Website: home-depot
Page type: cart
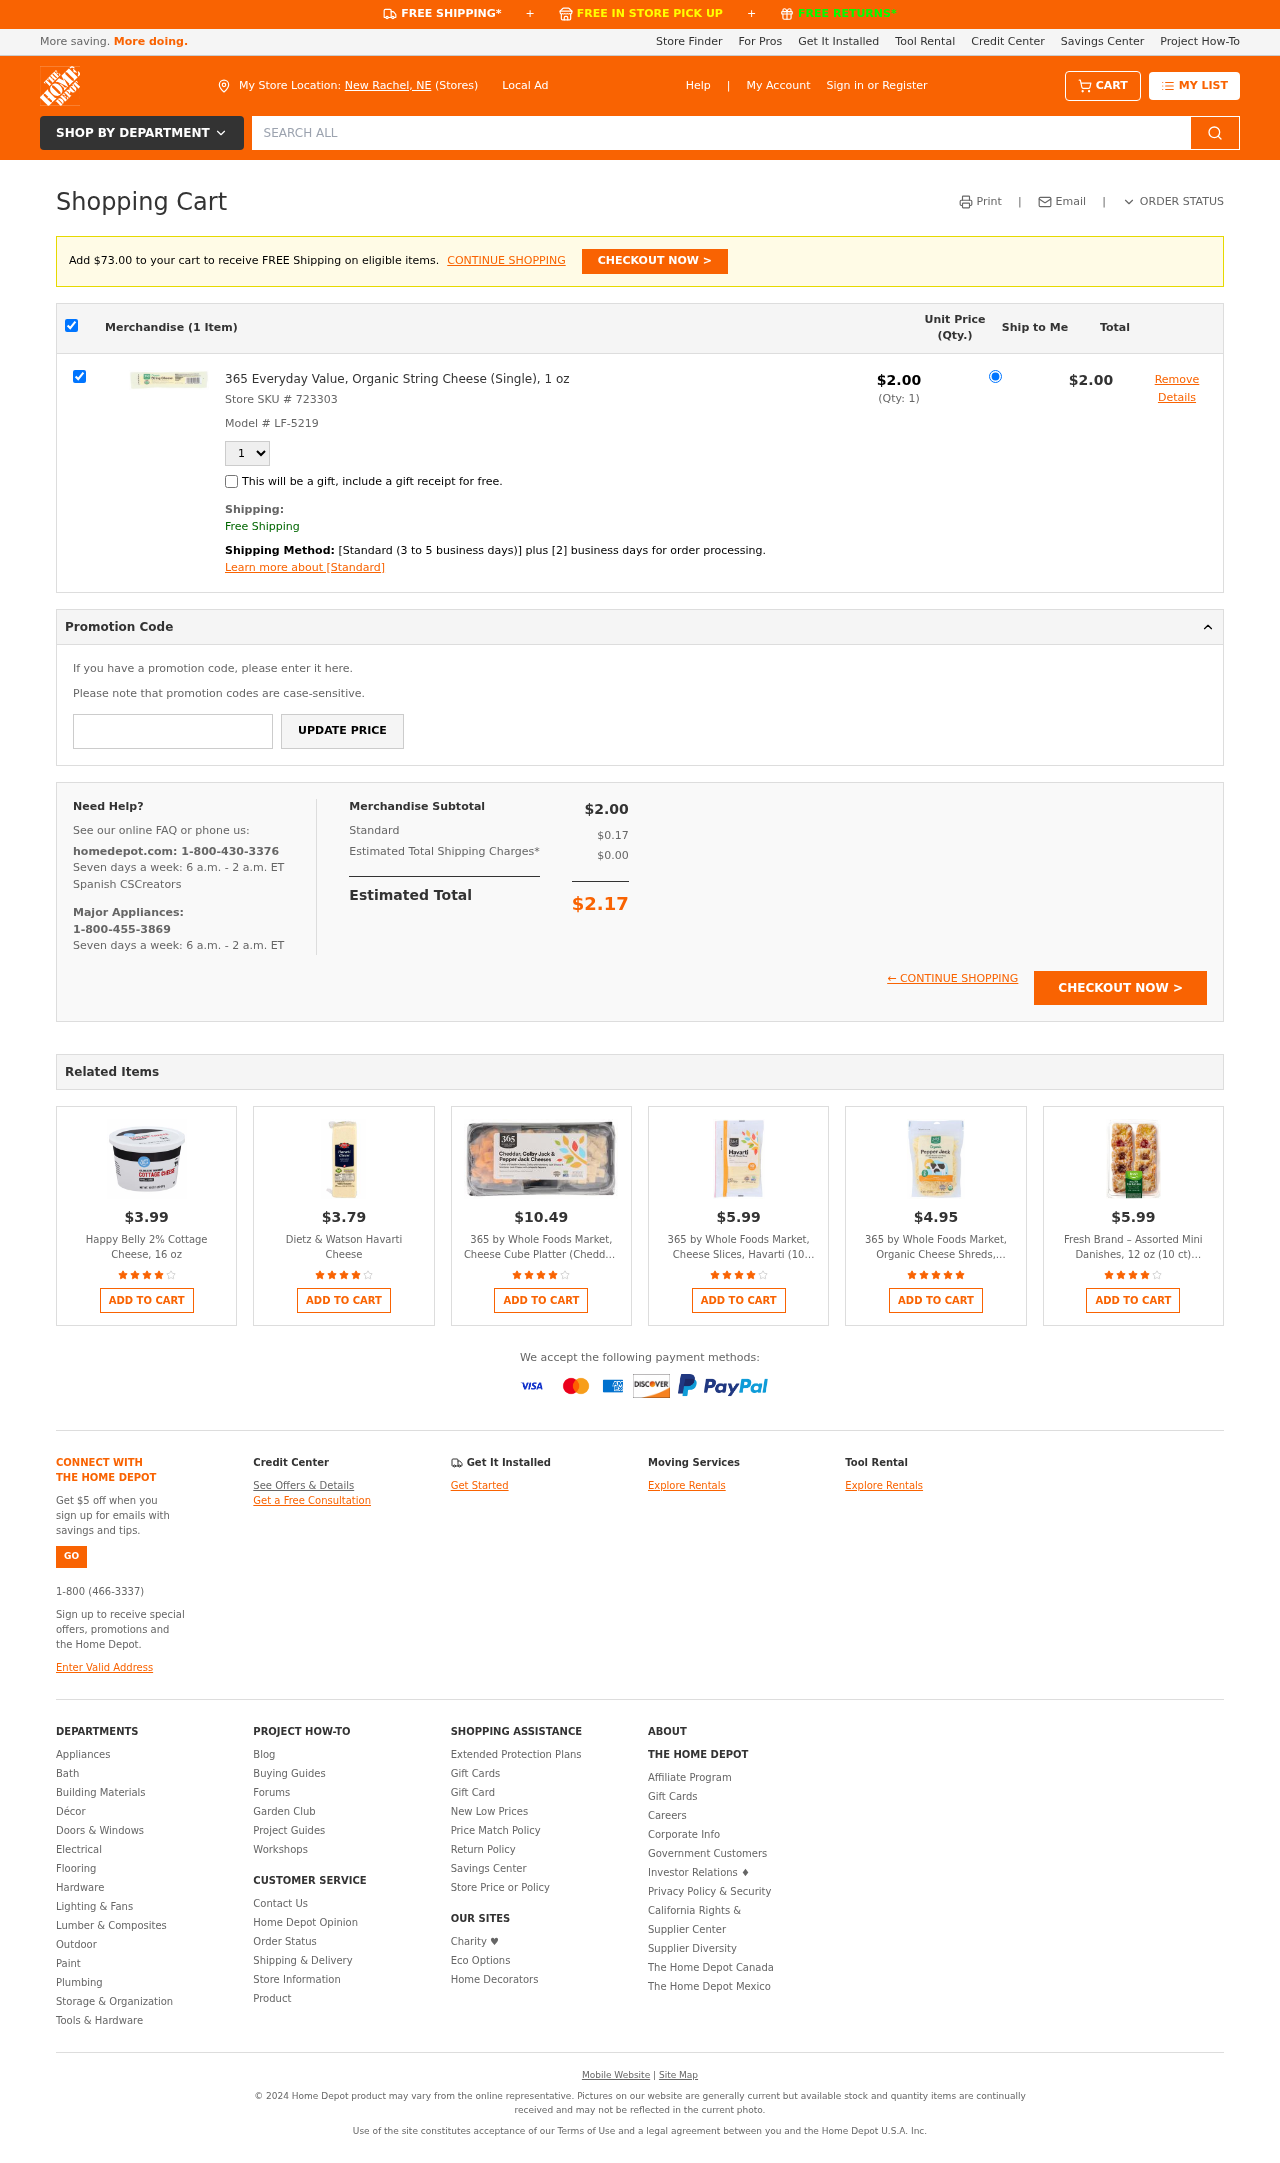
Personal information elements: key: PII_CITY_STATE
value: New Rachel, NE
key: PII_PROMO_CODE
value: FALL87
Product elements: key: PRODUCT1_NAME
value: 365 Everyday Value, Organic String Cheese (Single), 1 oz
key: PRODUCT1_PRICE
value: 2
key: PRODUCT1_QUANTITY
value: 1
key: PRODUCT2_NAME
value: Happy Belly 2% Cottage Cheese, 16 oz
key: PRODUCT2_PRICE
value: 3.99
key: PRODUCT2_RATING
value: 3.7
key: PRODUCT3_NAME
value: Dietz & Watson Havarti Cheese
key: PRODUCT3_PRICE
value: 3.79
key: PRODUCT3_RATING
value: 4.2
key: PRODUCT4_NAME
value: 365 by Whole Foods Market, Cheese Cube Platter (Cheddar, Colby Jack &Monterey Jack Cheese with Jalap
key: PRODUCT4_PRICE
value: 10.49
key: PRODUCT4_RATING
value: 3.5
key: PRODUCT5_NAME
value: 365 by Whole Foods Market, Cheese Slices, Havarti (10 Slices), 8 Ounce
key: PRODUCT5_PRICE
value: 5.99
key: PRODUCT5_RATING
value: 4.2
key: PRODUCT6_NAME
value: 365 by Whole Foods Market, Organic Cheese Shreds, Pepper Jack, 8 Ounce
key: PRODUCT6_PRICE
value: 4.95
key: PRODUCT6_RATING
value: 4.8
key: PRODUCT7_NAME
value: Fresh Brand – Assorted Mini Danishes, 12 oz (10 ct) FROZEN
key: PRODUCT7_PRICE
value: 5.99
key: PRODUCT7_RATING
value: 4.3
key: PRODUCT1_SKU
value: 723303
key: PRODUCT1_MODEL
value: LF-5219
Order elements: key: AMOUNT_TO_FREE_SHIPPING
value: $73.00
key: ORDER_NUM_ITEMS
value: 1
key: ORDER_SUBTOTAL
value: $2.00
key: ORDER_TAX
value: $0.17
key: ORDER_SHIPPING_COST
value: $0.00
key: ORDER_TOTAL
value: $2.17
Search elements: key: HEADER_SEARCH
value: SEARCH ALL